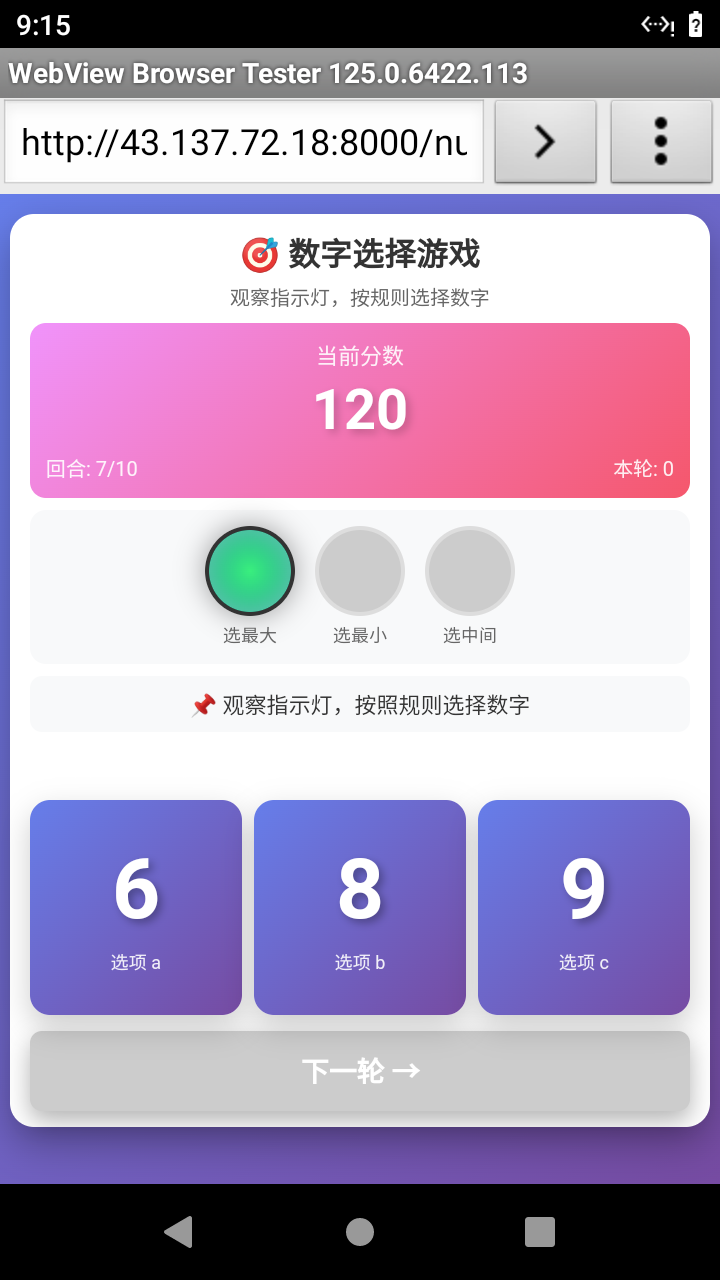

Select the correct number based on the traffic light color.
Answer: 2